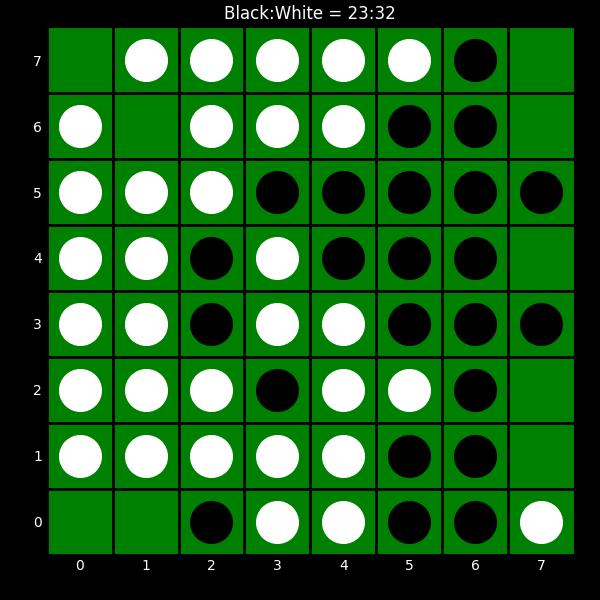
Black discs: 23
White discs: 32